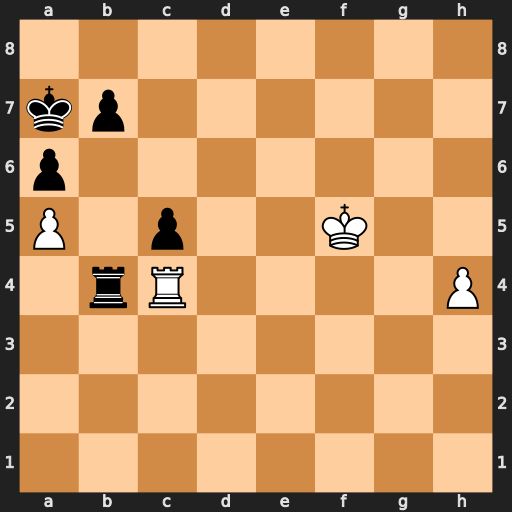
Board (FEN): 8/kp6/p7/P1p2K2/1rR4P/8/8/8
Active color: w
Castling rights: -
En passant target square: -
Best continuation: Rxb4 cxb4 Ke4